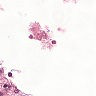
Metastatic tissue present: no